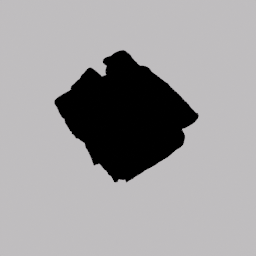
Label: people